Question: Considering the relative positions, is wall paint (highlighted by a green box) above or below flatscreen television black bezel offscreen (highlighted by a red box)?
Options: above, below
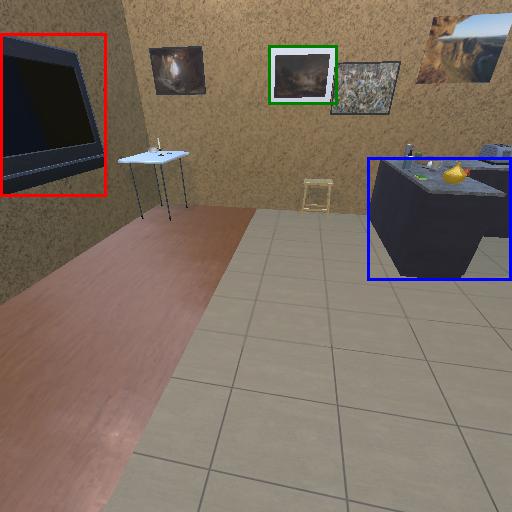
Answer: above